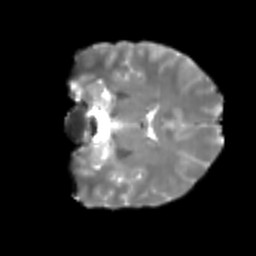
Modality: T2w
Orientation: coronal
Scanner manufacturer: siemens
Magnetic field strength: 3 T
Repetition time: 4 s
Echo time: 0.0594 s